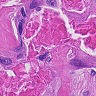
Metastatic tissue present: yes